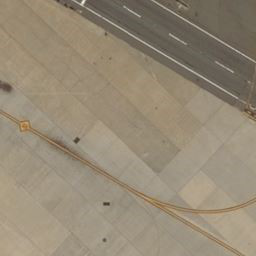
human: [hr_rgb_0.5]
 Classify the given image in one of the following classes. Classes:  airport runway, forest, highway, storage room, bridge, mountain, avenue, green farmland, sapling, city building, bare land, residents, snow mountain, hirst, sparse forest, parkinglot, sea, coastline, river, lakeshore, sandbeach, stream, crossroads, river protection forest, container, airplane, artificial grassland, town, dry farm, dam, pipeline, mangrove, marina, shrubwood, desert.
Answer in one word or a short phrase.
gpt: airport runway